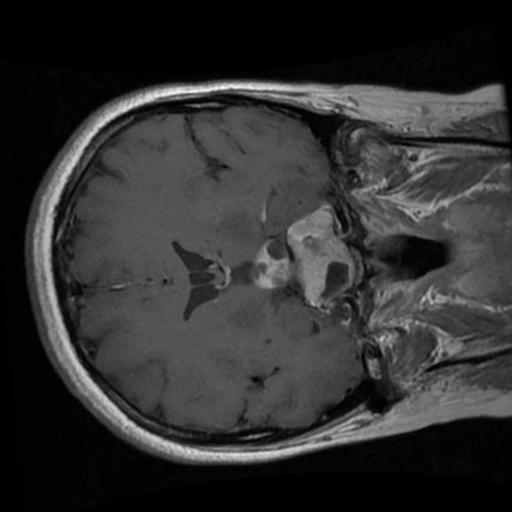
Label: brain_tumor